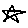
Label: star